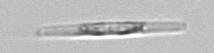
Label: pennate